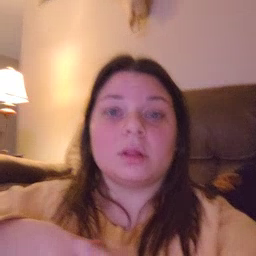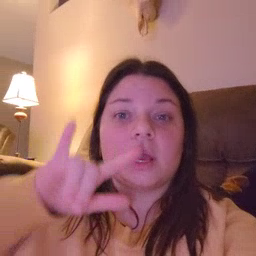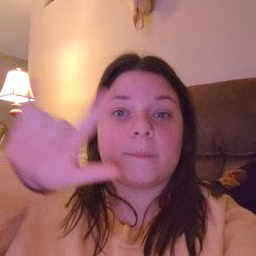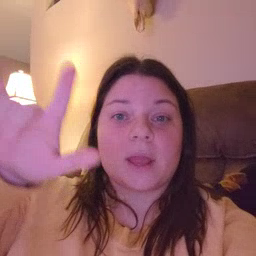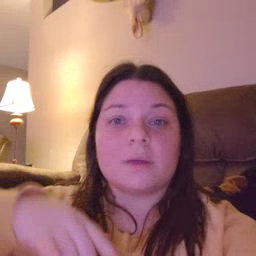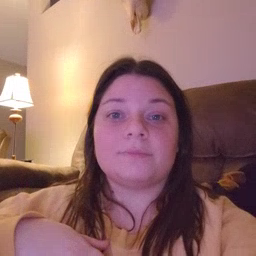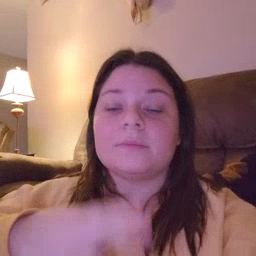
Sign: airplane